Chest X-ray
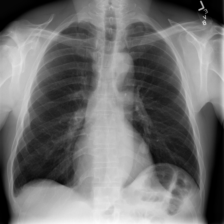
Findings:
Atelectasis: negative
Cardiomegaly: negative
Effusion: negative
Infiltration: negative
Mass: negative
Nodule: negative
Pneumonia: negative
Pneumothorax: negative
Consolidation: negative
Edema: negative
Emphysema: negative
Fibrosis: negative
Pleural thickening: negative
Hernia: negative